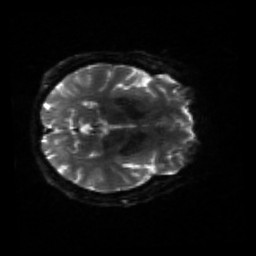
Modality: sbref
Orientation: axial
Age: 51
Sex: male
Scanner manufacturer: siemens
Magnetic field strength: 3 T
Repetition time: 4.71 s
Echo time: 0.0906 s